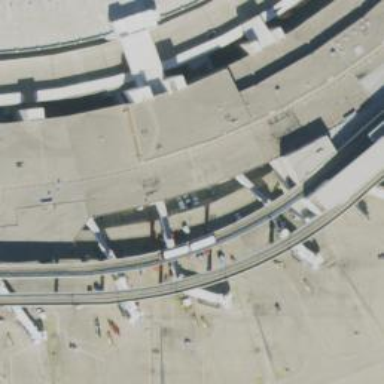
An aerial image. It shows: Airport gate.